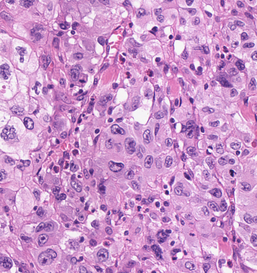
Tumor epithelial tissue: yes
Tumor-associated stroma tissue: no
Normal tissue: no